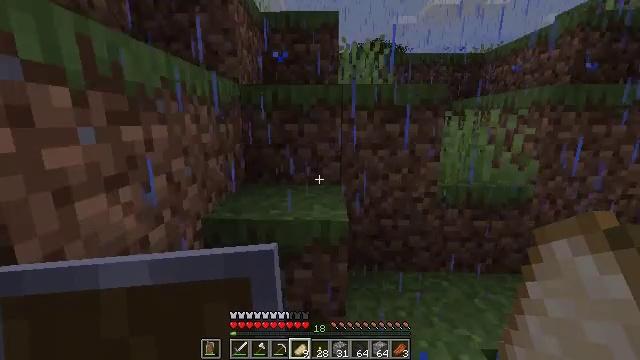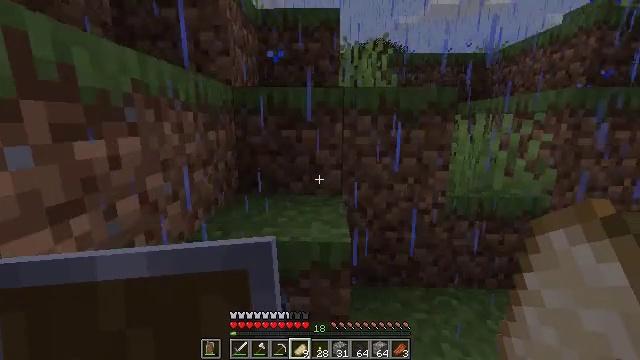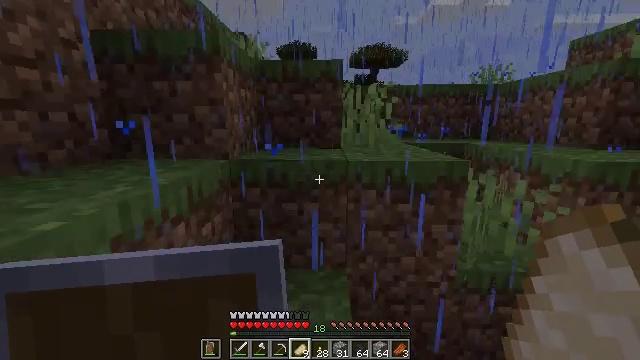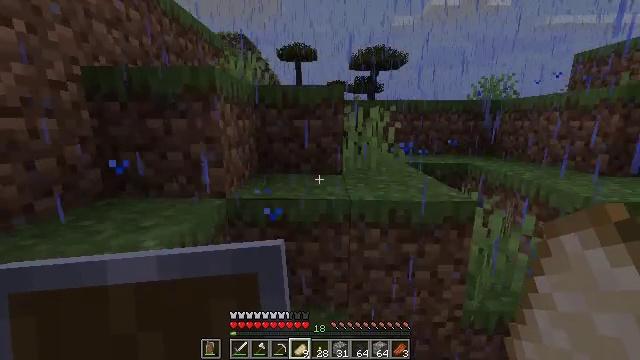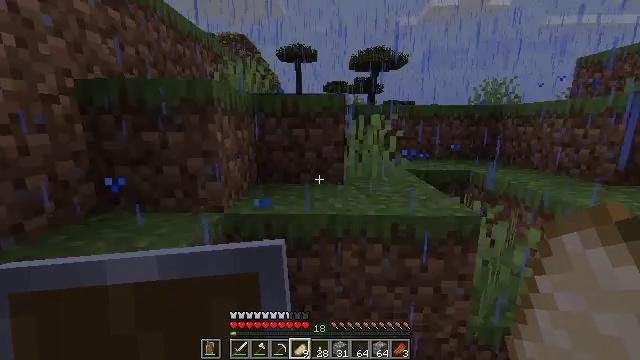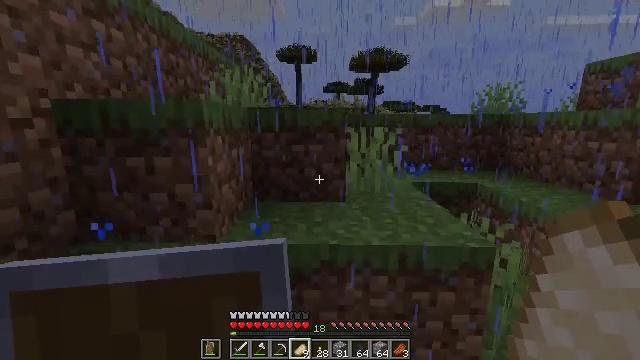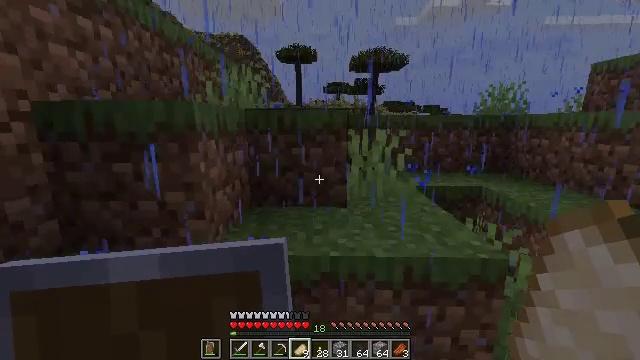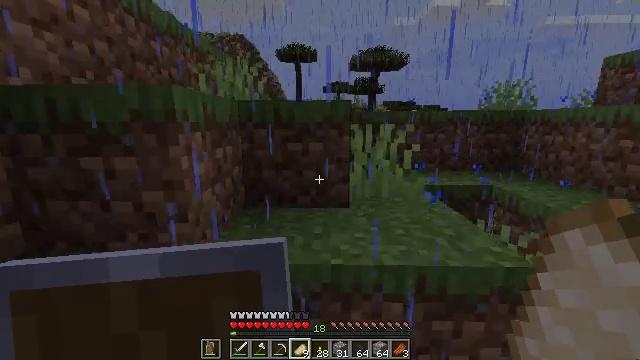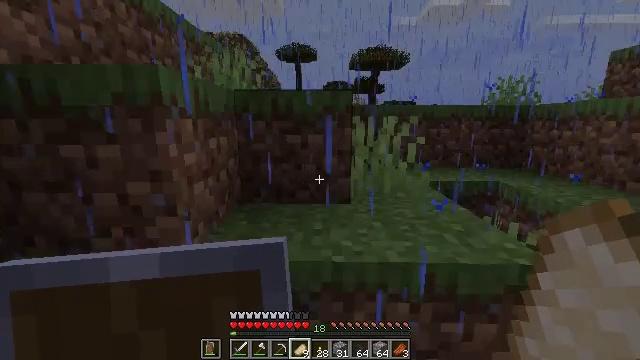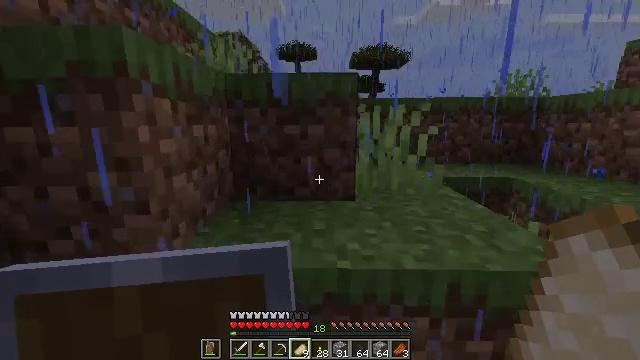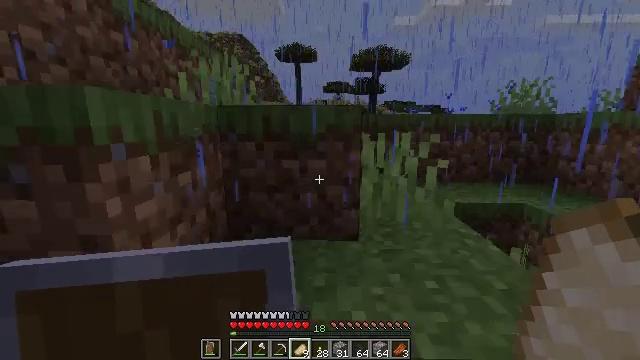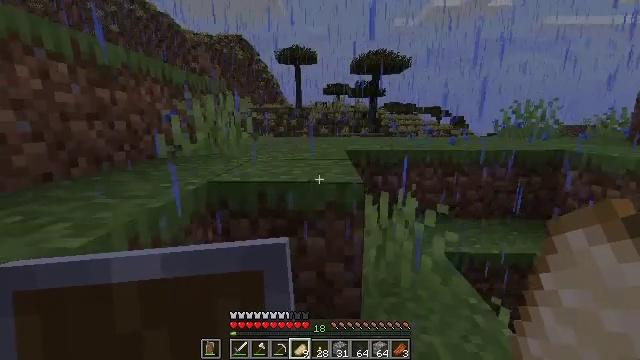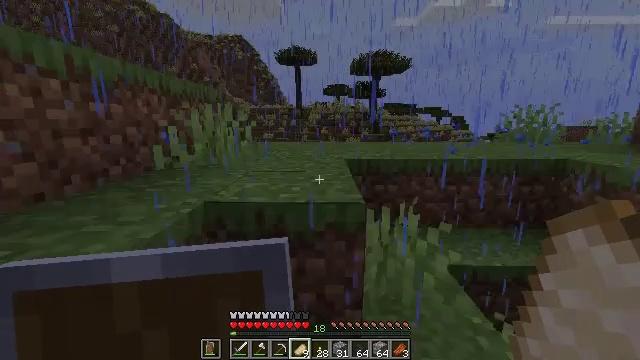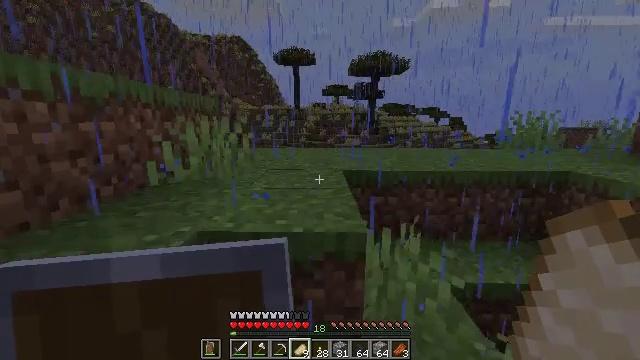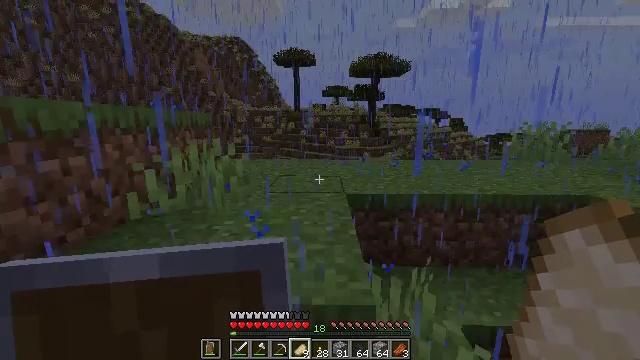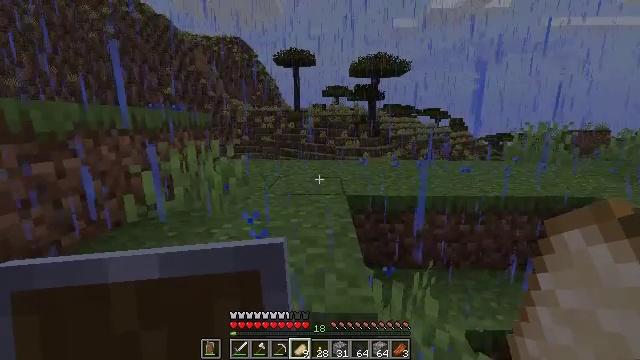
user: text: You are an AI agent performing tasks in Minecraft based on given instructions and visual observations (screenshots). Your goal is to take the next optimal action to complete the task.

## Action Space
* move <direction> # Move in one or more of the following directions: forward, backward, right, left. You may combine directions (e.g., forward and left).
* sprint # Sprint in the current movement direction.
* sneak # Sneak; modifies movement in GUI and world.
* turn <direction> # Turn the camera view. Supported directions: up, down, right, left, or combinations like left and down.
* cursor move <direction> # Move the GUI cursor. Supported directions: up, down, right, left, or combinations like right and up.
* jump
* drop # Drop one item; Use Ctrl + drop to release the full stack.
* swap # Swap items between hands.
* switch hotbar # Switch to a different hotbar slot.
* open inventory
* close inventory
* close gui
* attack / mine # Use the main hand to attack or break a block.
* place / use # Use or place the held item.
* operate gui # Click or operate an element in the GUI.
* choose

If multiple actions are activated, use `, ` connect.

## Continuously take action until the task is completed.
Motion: motion action
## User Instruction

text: Remove an apple from the inventory.
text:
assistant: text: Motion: move forward, jump
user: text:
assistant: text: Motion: move forward, jump
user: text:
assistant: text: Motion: move forward, jump
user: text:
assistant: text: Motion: move forward, jump
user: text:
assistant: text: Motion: move forward, jump
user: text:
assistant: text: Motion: move forward
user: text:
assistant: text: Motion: move forward
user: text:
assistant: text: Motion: move forward, jump
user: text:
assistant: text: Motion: move forward, jump
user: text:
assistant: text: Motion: move forward, jump
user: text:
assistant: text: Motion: move forward, jump
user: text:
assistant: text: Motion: move forward, jump
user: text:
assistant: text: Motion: move forward, jump
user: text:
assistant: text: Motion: move forward, jump
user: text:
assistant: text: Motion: move forward
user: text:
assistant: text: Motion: move forward
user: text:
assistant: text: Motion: move forward, jump
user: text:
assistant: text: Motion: move forward, jump
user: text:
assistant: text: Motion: move forward, jump
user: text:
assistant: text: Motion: move forward, jump
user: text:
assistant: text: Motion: move forward, turn right and down, jump
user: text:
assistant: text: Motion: move forward, turn right, jump
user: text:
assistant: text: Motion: move forward, turn right and down
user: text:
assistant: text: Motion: move forward, sprint, turn right
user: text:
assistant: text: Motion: move forward, sprint
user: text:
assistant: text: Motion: move forward, sprint
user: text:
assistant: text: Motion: move forward, sprint
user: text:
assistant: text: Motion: move forward, sprint, jump
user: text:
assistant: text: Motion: move forward, jump
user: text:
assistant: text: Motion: move forward, jump